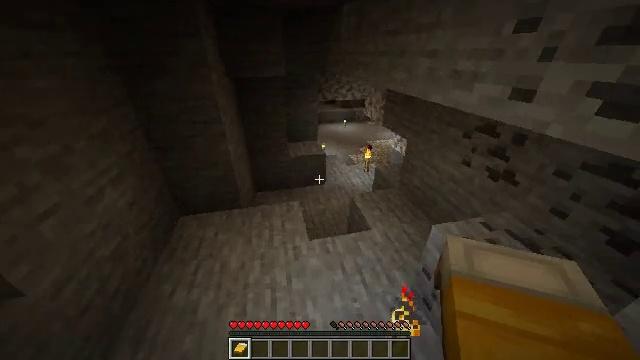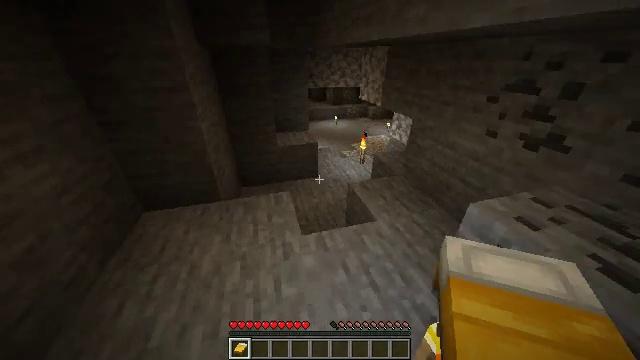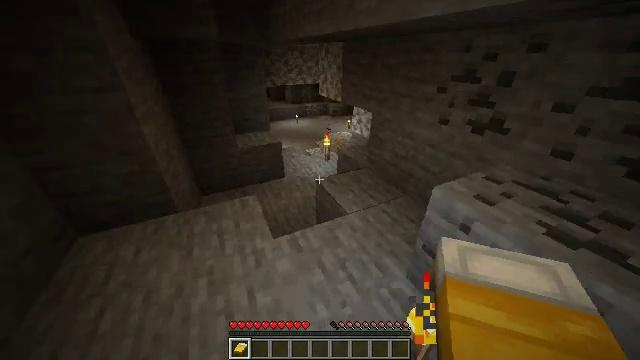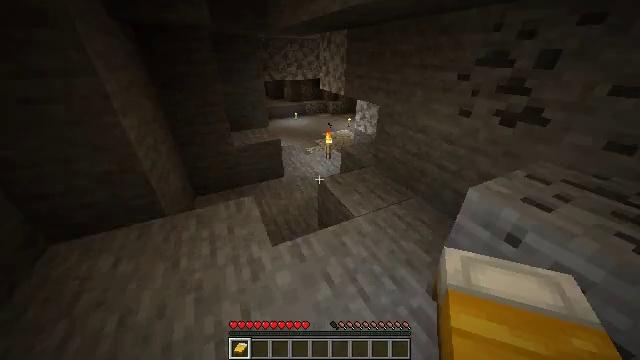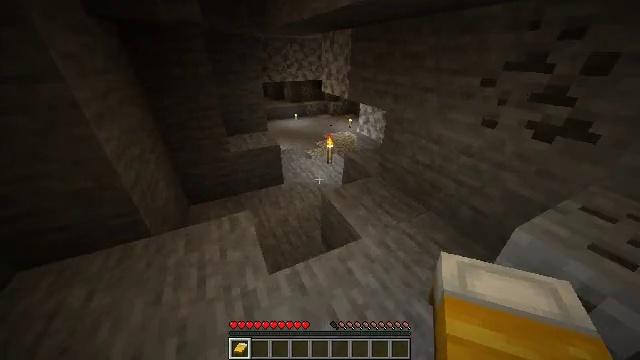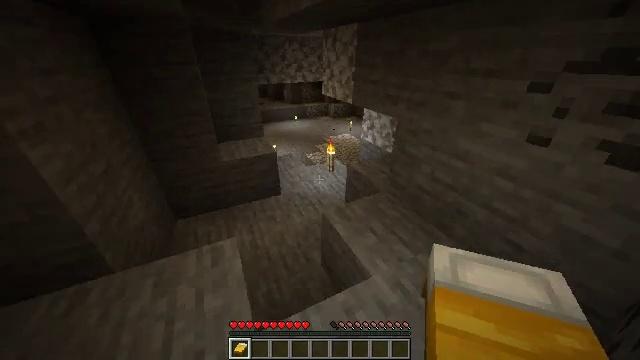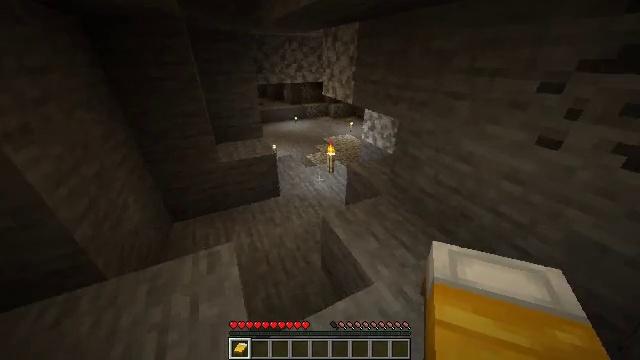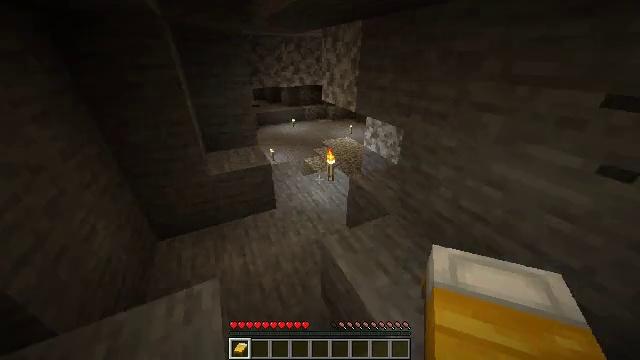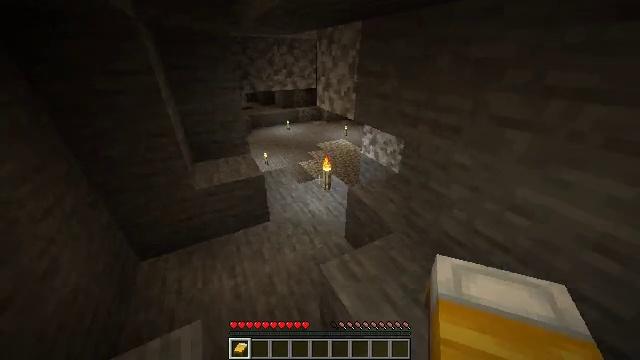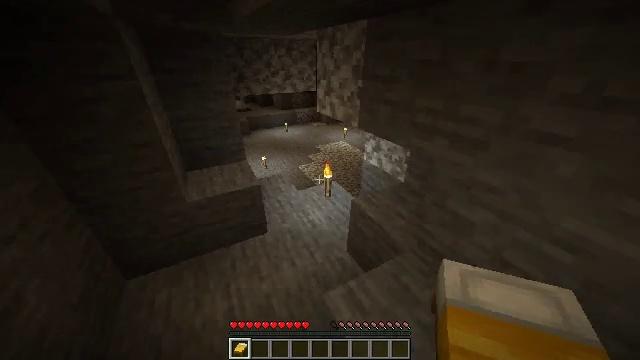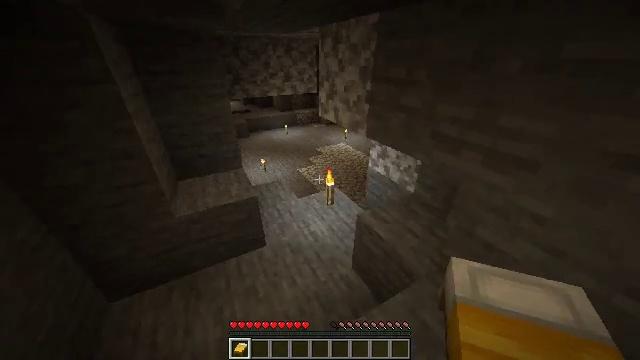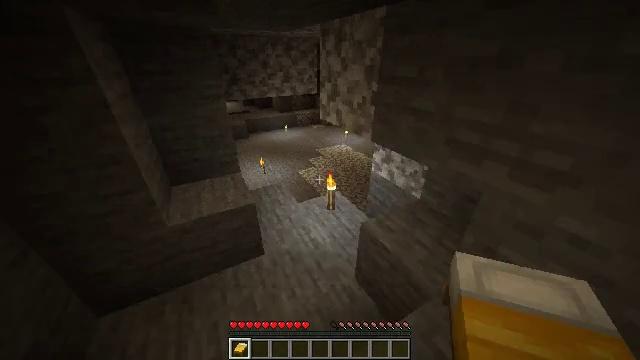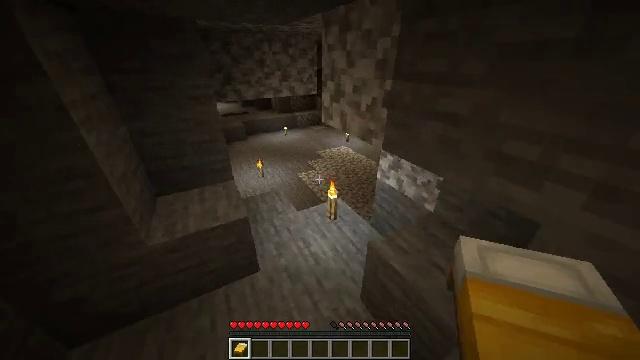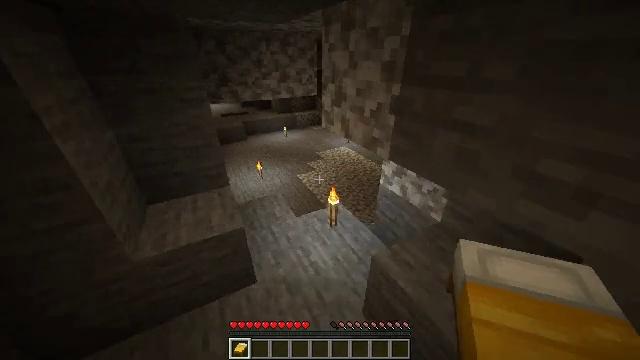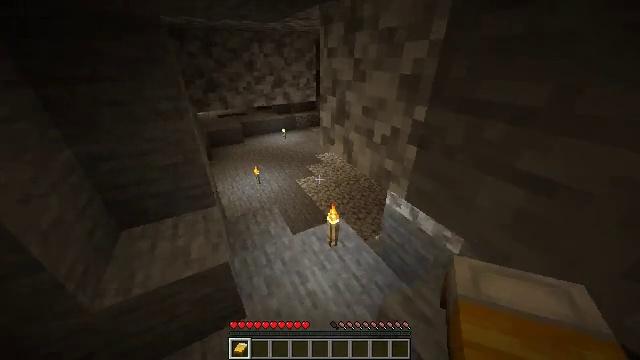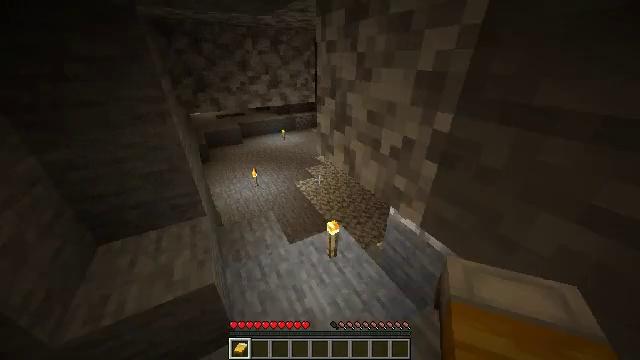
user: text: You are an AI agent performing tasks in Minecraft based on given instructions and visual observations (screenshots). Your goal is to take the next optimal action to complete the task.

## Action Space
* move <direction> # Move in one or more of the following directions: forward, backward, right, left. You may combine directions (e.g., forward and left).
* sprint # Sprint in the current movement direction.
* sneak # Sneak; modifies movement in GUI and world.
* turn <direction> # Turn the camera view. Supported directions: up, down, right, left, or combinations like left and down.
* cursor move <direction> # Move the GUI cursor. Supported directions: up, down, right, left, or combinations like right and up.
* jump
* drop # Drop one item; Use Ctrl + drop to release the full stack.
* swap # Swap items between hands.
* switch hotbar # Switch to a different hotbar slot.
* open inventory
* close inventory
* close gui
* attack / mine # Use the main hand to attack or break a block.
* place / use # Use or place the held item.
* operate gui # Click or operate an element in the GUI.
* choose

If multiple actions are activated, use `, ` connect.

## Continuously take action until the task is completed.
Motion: motion action
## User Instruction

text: Hunt a slime.
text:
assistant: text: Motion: move forward, sprint, turn right
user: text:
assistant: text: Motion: move forward, sprint, turn right
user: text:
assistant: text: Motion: move forward, sprint
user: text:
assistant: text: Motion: move forward, sprint
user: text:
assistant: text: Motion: move forward, sprint
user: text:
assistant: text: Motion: move forward, sprint
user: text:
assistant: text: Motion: move forward, sprint
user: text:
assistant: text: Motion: move forward, sprint, turn right
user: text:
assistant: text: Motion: move forward, sprint
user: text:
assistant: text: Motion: move forward, sprint
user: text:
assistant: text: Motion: move forward, sprint
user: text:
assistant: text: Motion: move forward, sprint
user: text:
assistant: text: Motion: move forward, sprint
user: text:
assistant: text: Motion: move forward, sprint
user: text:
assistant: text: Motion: move forward, sprint
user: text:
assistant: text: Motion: move forward, sprint
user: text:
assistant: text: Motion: move forward, sprint
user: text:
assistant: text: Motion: move forward, sprint
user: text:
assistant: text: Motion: move forward, sprint, turn left
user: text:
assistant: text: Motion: move forward, sprint
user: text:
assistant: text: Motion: move forward, sprint
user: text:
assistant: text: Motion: move forward, sprint
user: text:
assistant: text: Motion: move forward, sprint
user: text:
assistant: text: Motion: move forward, sprint
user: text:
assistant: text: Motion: move forward, sprint
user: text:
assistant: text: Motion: move forward, sprint
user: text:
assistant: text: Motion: move forward, sprint
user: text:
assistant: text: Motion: move forward, sprint
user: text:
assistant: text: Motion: move forward, sprint
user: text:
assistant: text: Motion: move forward, sprint